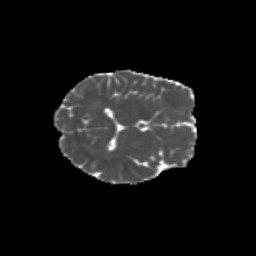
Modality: MD
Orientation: axial
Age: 28
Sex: female
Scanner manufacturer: siemens
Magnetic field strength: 3 T
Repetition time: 1.8 s
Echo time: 0.07 s